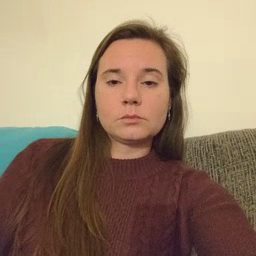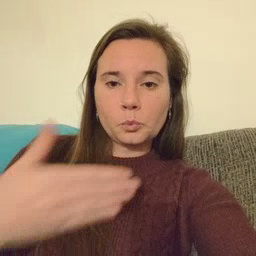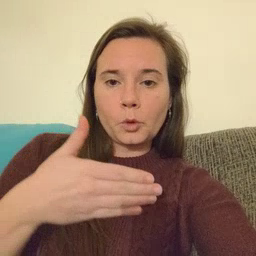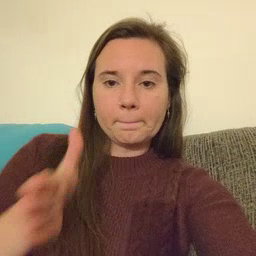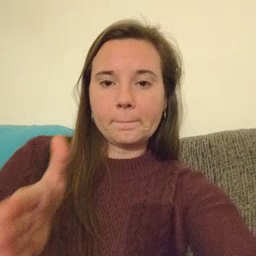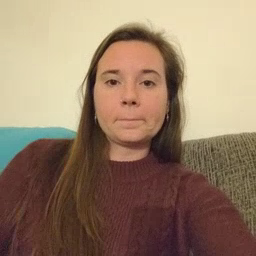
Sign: room